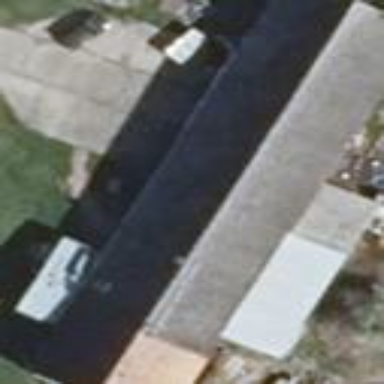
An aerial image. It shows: Building with flat roof.